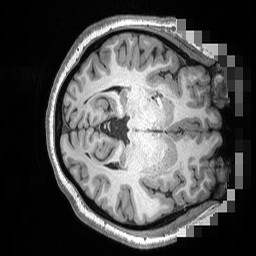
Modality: T1w
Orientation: axial
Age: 26
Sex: female
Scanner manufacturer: siemens
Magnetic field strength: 3 T
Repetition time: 2.53 s